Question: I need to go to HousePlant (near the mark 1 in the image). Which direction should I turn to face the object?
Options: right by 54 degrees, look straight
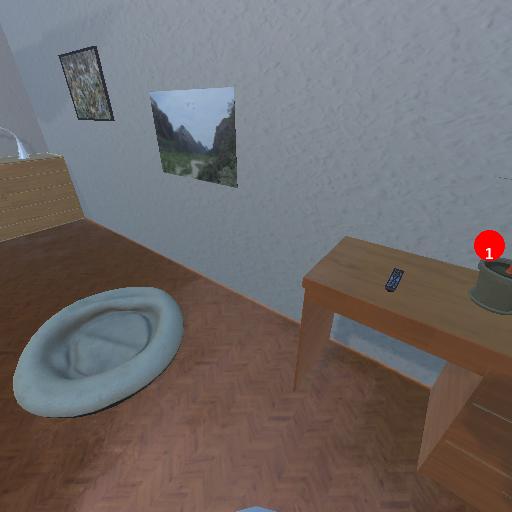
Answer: right by 54 degrees